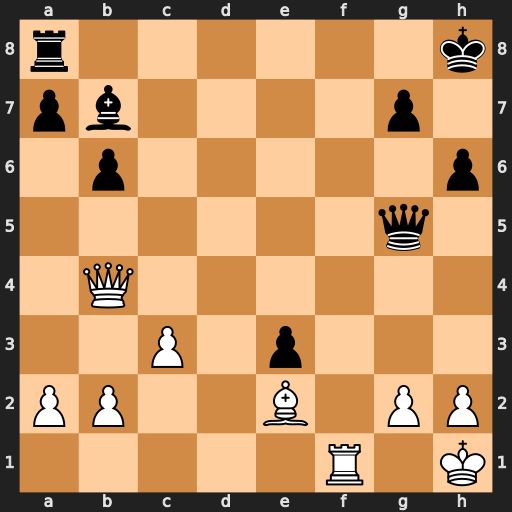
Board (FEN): r6k/pb4p1/1p5p/6q1/1Q6/2P1p3/PP2B1PP/5R1K
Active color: w
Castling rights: -
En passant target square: -
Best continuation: Rf8+ Rxf8 Qxf8+ Kh7 Bd3+ g6 Qf7+